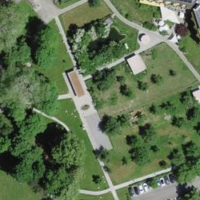
EUNIS habitat code: 53
Species observed at this site:
Acer pseudoplatanus
Aesculus hippocastanum